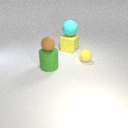
small yellow rubber sphere behind large green rubber cylinder